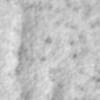
Label: no_change